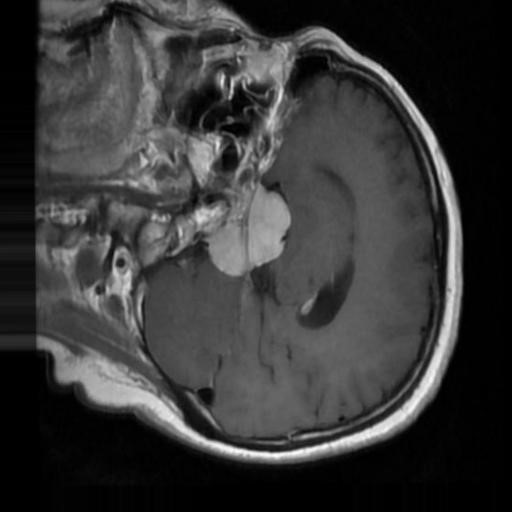
Label: brain_menin